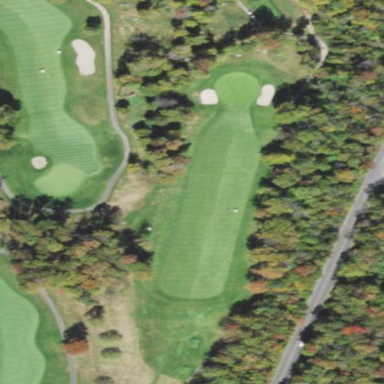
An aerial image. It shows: Rough area in golf course.